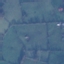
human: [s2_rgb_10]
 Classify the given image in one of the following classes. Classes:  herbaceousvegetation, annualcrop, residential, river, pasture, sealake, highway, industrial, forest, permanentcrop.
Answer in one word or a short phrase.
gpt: Pasture